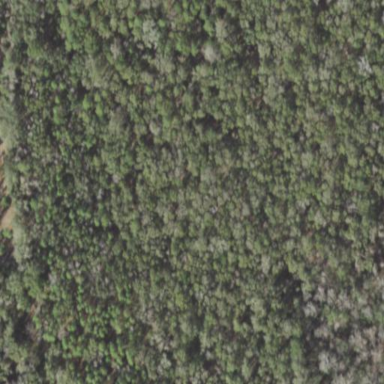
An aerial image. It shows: Needle-leaved woodland.